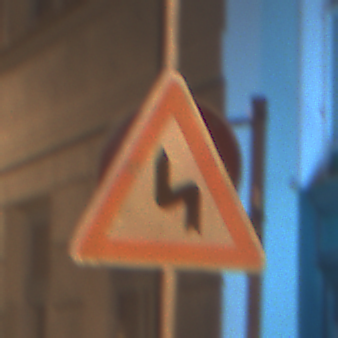
Verkehrszeichen: DoppelkurveZunaechstLinks
Umgebung: Outdoor, Urban
Tageszeit: Night
Wetter: Clear
Licht: Artificial
Jahreszeit: NotSpecified
Kontrast: HighContrast